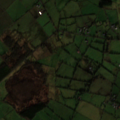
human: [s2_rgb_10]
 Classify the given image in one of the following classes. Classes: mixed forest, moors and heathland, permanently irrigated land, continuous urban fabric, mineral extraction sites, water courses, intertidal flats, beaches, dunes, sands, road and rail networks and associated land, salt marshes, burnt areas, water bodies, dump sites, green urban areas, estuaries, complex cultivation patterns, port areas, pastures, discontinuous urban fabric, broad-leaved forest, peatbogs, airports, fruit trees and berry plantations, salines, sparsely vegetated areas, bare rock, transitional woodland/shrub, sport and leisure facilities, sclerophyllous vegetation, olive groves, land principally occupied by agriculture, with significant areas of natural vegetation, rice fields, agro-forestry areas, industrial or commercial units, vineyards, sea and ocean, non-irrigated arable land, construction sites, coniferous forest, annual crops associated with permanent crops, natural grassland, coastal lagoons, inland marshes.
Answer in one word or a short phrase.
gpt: pastures